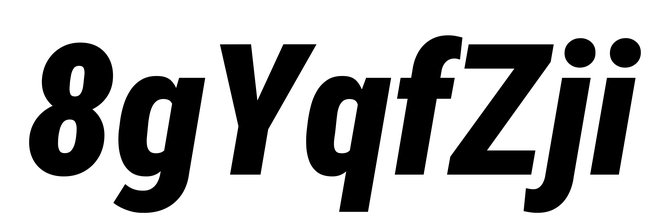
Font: Roboto-Italic_Condensed_Black_Italic